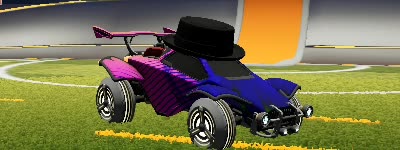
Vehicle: octane